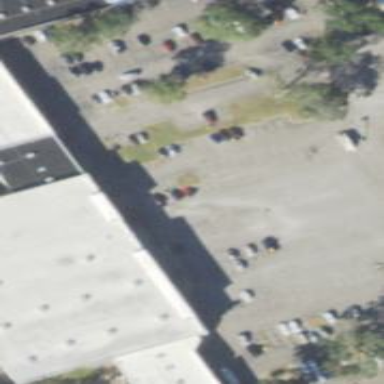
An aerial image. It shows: Parking space is available.